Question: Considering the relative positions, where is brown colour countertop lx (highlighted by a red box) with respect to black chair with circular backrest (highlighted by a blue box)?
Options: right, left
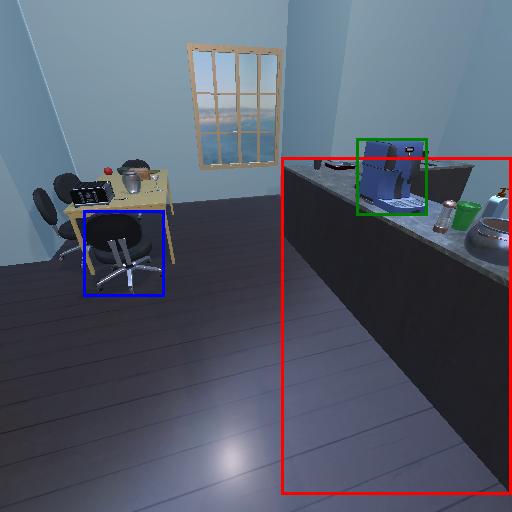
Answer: right